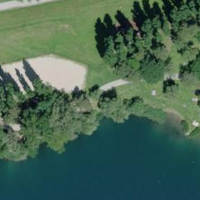
EUNIS habitat code: 44
Species observed at this site:
Leptoglossus occidentalis